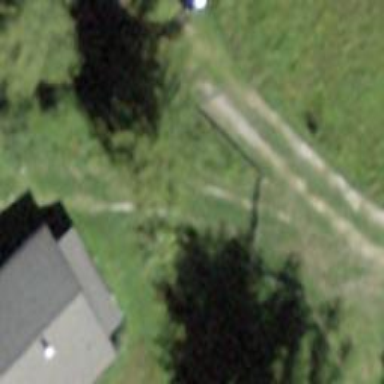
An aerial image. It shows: Grass track with grade1 tracktype.